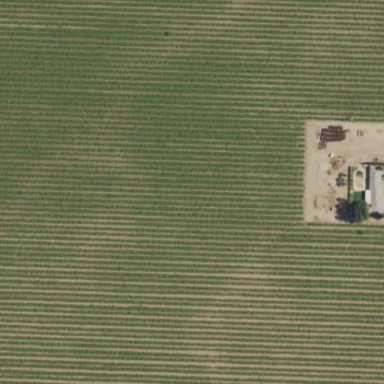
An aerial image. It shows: Vineyard.